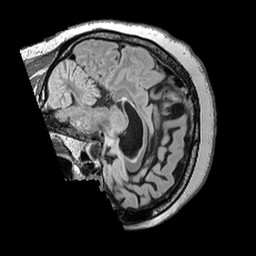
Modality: FLAIR
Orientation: sagittal
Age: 63
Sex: female
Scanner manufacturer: siemens
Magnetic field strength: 3 T
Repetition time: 5 s
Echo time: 0.387 s